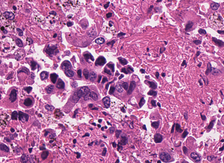
Tumor epithelial tissue: yes
Tumor-associated stroma tissue: yes
Normal tissue: no